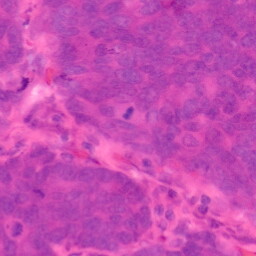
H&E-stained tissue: Colon